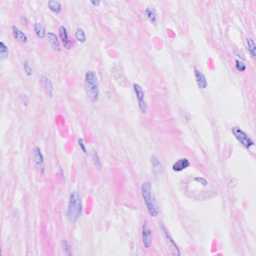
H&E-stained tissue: Breast